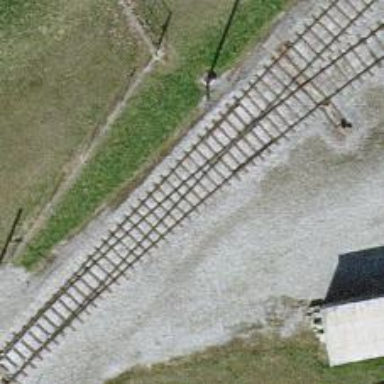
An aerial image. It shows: Railway spur track with electrified contact lines.